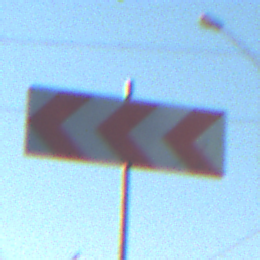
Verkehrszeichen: RichtungstafelnInKurvenGrossRechts
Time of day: MorningAfternoon
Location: Outdoor (Urban)
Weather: Clear
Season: NotSpecified
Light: Natural